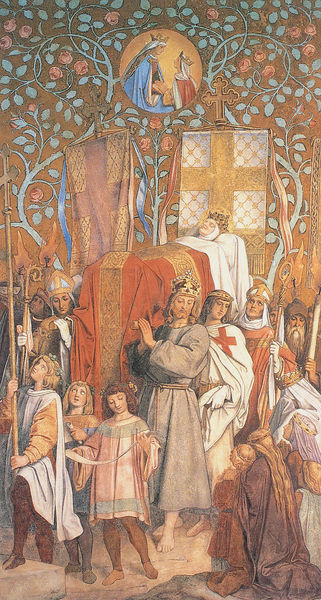
Titel: Fresken der Elisabethgalerie
Künstler: Moritz Schwind
Standort: Eisenach, Wartburg (EU - D - Thüringen)
Schlagwörter: umhang, menschen, rosen, fest, feier, leiche, tod, tot, tragen, gewand, kind, pflanzen, krone, kinder, kreis, fahnen, stab, flagge, knaben, bischof, könig, ornamente, verzierung, kreuz, religion, knien, volk, zeremonie, ritter, beerdigung, begräbnis, kreuze, sarg, mittelalter, historiengemälde, bischöfe, königin, heilige, maria, lebenslauf, kreut, jungfrau maria, kreuzritter